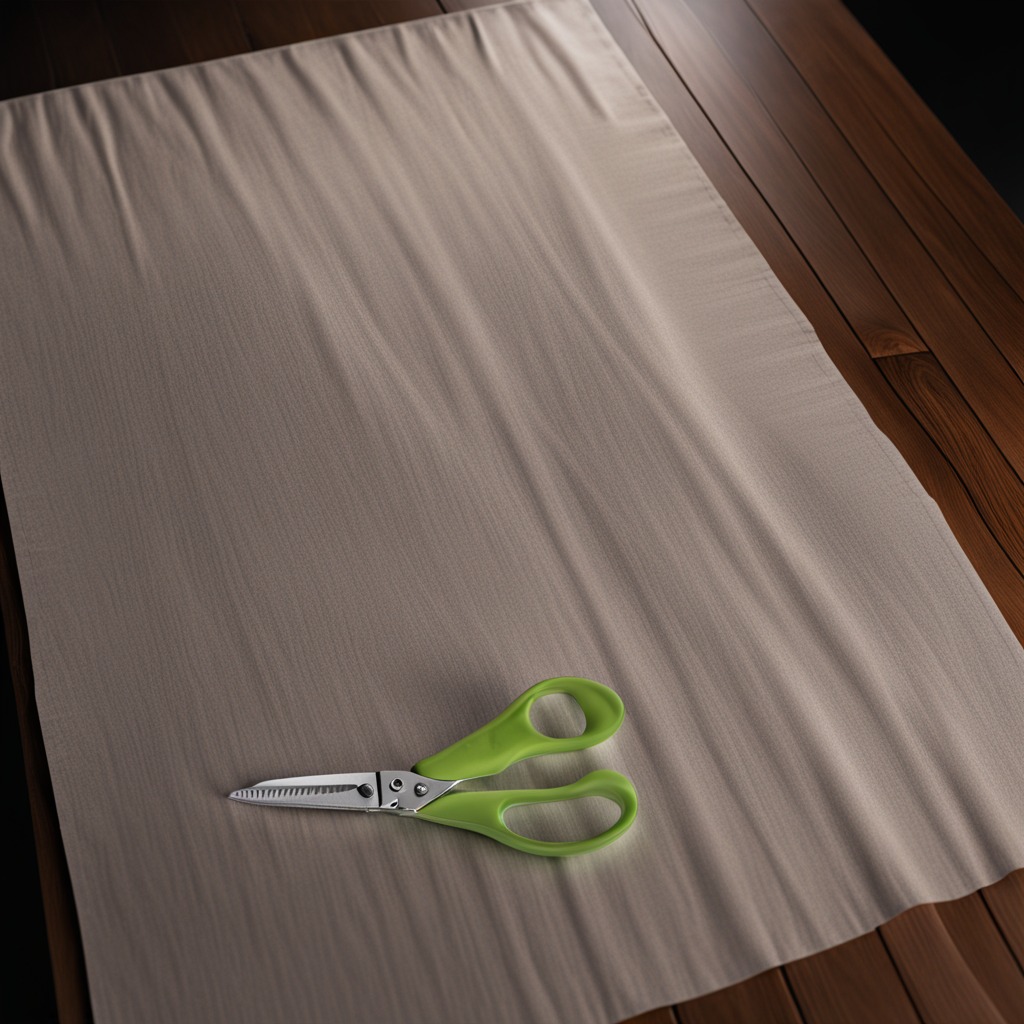
A scissor lying on the wooden table.